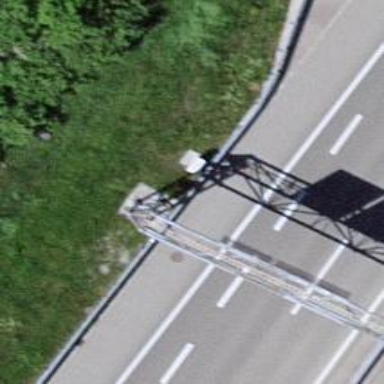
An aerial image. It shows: Gantry structure.